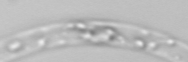
Label: Guinardia_striata